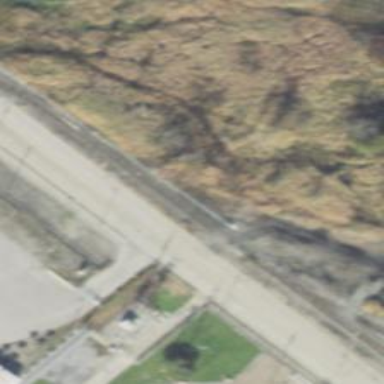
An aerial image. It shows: Abandoned railway spur.